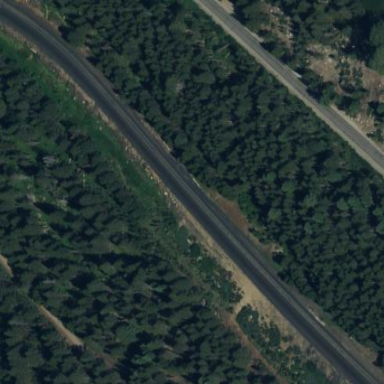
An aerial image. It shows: Evergreen needle-leaved forest.